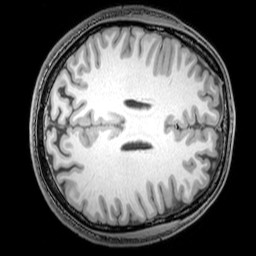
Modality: T1w
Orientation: axial
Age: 25
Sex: male
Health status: healthy
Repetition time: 0.081 s
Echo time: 0.037 s